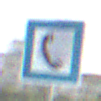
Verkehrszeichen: Fernsprecher
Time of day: MorningAfternoon
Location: Outdoor (Suburban)
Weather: PartlyCloudy
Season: NotSpecified
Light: Natural